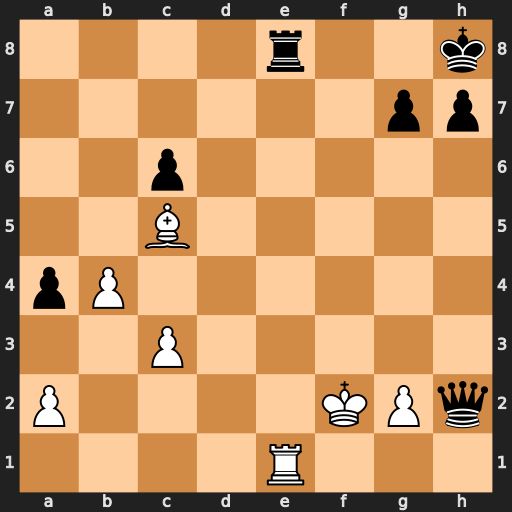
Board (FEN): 4r2k/6pp/2p5/2B5/pP6/2P5/P4KPq/4R3
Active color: w
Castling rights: -
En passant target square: -
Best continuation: Rxe8#